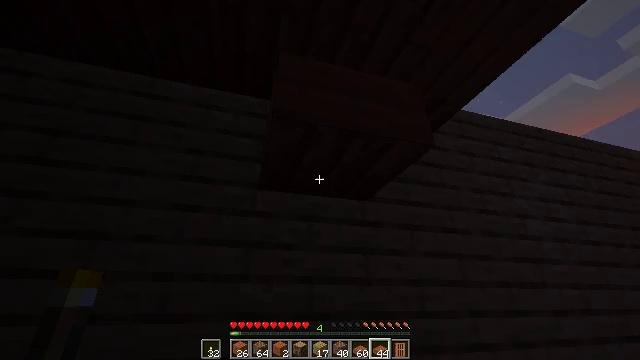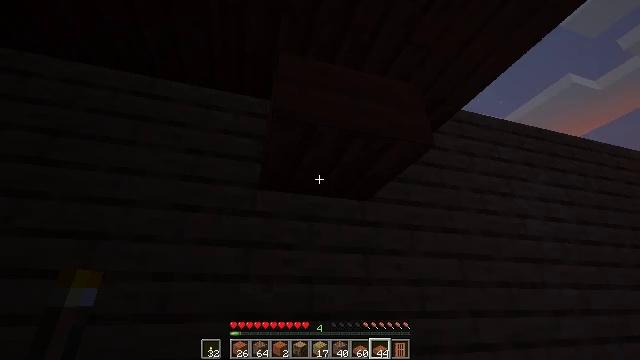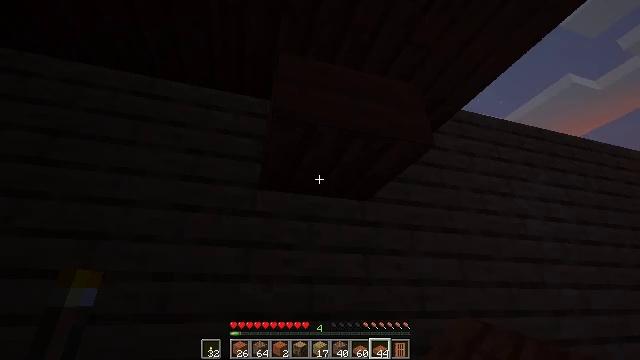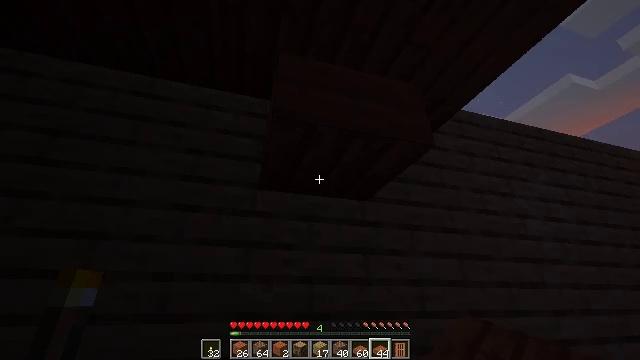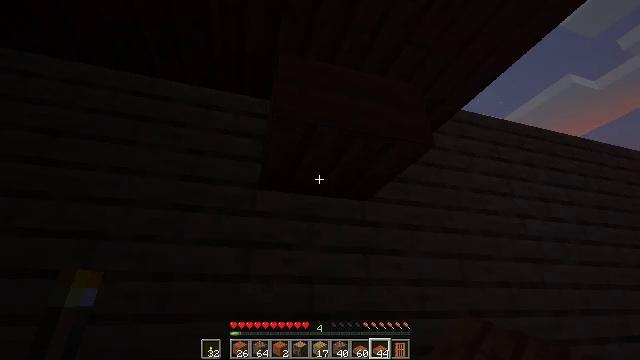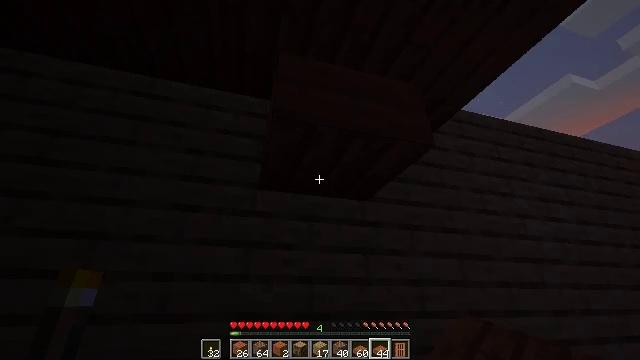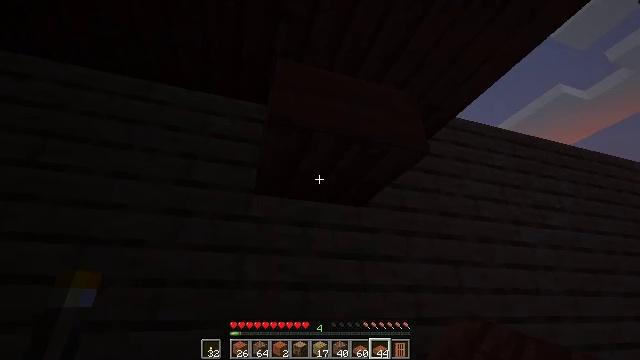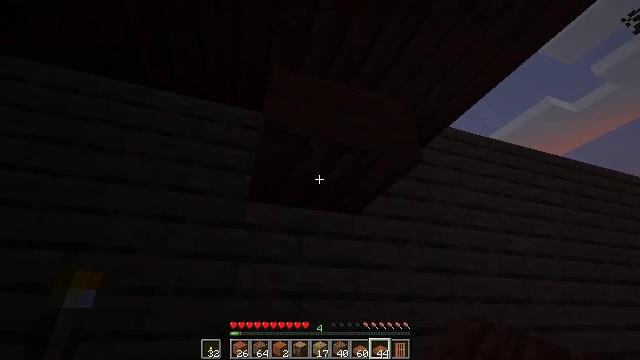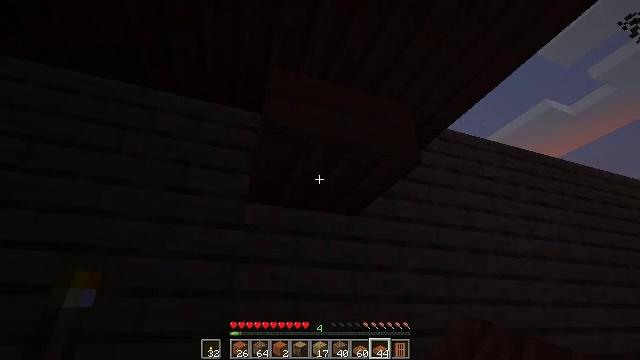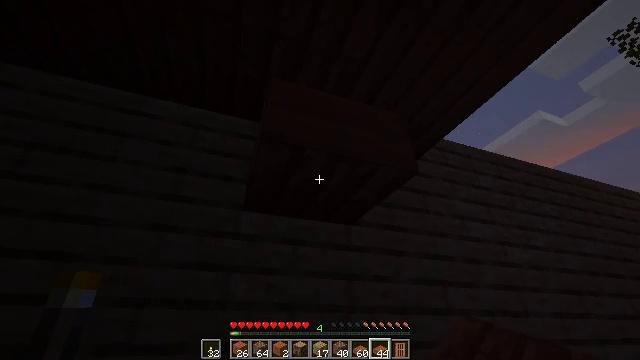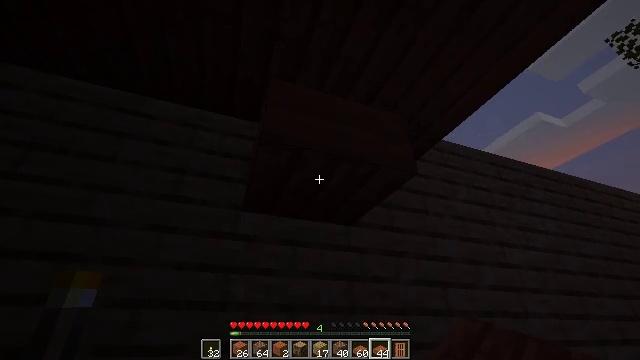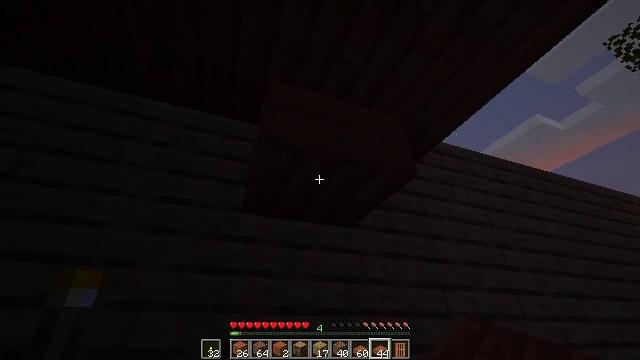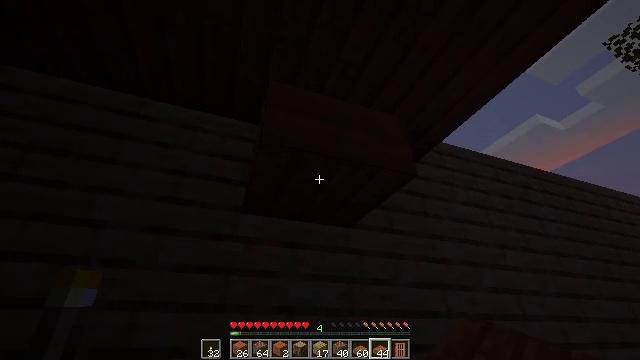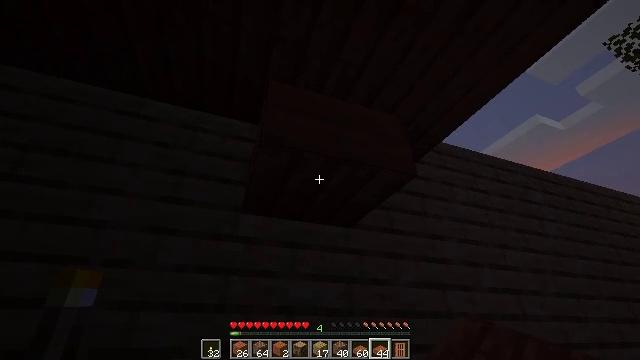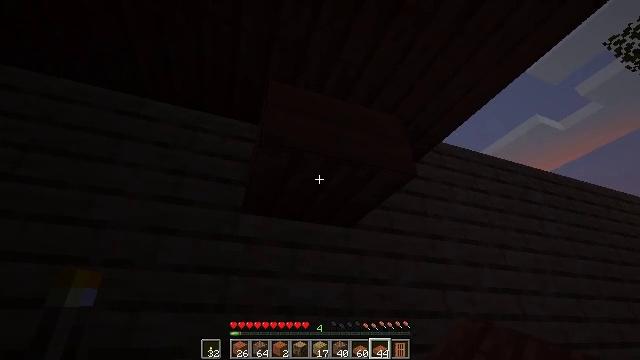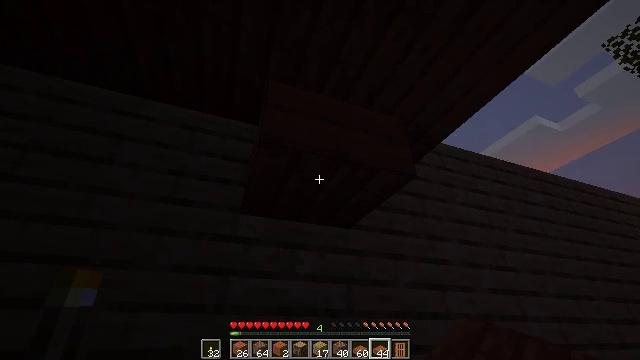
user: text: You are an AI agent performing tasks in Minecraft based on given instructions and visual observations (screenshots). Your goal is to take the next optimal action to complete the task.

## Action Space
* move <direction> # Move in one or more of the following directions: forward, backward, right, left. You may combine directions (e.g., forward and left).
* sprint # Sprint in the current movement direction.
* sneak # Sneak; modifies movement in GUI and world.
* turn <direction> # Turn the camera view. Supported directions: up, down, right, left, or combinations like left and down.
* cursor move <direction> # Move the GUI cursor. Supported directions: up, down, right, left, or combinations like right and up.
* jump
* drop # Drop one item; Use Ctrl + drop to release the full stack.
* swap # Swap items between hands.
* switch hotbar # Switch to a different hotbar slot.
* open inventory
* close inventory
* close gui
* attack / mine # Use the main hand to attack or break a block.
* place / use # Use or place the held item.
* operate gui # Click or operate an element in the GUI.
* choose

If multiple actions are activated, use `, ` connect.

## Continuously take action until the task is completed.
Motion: motion action
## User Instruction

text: Gather the acacia slab.
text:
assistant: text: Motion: no_op
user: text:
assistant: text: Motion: no_op
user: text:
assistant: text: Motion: no_op
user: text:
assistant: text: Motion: no_op
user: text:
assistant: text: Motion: no_op
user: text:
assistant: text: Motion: turn right and up
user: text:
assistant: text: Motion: turn right and up
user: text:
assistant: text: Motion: no_op
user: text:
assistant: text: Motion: turn up
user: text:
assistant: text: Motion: no_op
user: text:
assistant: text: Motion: no_op
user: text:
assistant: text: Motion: no_op
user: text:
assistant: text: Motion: no_op
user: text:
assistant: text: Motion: no_op
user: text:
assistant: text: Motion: no_op
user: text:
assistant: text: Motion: no_op
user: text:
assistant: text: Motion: no_op
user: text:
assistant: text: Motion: no_op
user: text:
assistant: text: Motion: no_op
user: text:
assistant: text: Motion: no_op
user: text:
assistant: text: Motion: no_op
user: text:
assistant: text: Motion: no_op
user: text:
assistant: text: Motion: no_op
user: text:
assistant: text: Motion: no_op
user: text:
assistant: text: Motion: no_op
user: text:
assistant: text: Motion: no_op
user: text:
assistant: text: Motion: no_op
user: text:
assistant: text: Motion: no_op
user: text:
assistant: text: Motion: no_op
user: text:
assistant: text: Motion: no_op